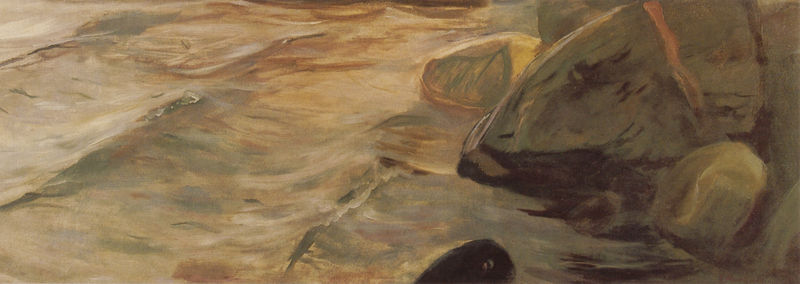
Titel: Die Woge
Künstler: Edvard Munch
Institution: (Privatsammlung)
Schlagwörter: blau, dunkel, felsen, gestein, meer, schatten, wasser, weiß, gelb, grün, impressionismus, landschaft, ocker, see, ufer, abend, ausschnitt, braun, grau, hell, licht, orange, schwarz, beige, expressionismus, malerei, symbolismus, stein, steine, öl, dämmerung, horizont, nass, natur, spiegelung, gewässer, sonne, auge, gold, realismus, england, boot, rund, gischt, küste, welle, wellen, warm, fels, sonnenlicht, wüste, sonnenuntergang, fluß, brandung, dünung, küstenlandschaft, querformat, woge, wogen, duktus, detail, nah, nahaufnahme, reflexe, still, abendrot, striche, lichtreflexe, reflexion, ebbe, sonnenstrahl, felsig, strich, pinsel, fisch, sonnenstrahlen, lichtreflex, nahansicht, paysage, felsenküste, bräunlich, schroff, esquisse, felden, einheitlich, nässe, sonnenunterganf, detailansicht, fel, anspülen, anlanden, bel, grossansicht, wpoge